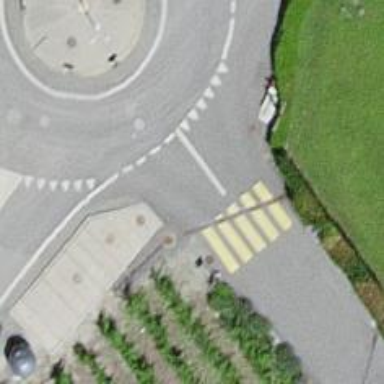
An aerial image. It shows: Uncontrolled zebra crossing on the road.